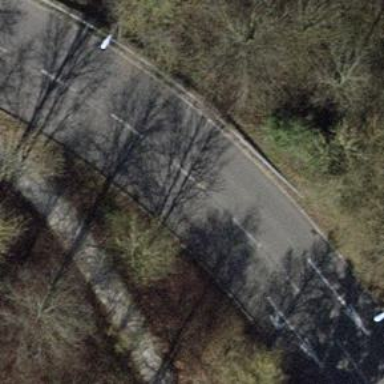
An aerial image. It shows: Primary link road with asphalt surface.